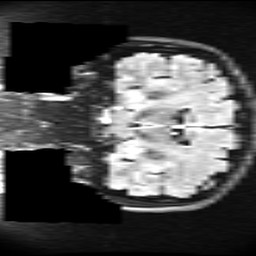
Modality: FLAIR
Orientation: coronal
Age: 26
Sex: female
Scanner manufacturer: ge
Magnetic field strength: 3 T
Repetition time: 11 s
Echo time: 0.1497 s